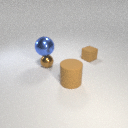
small brown rubber cube behind small brown metal sphere